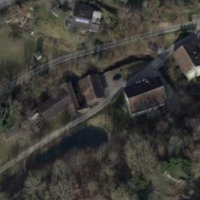
EUNIS habitat code: 55
Species observed at this site:
Juglans regia